Interaction volume radius: 5 \u00c5
Interaction volume height: 10 \u00c5
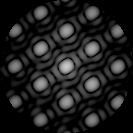
Disorder parameter: 0.03822